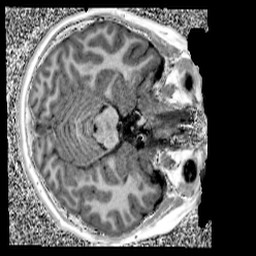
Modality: UNIT1
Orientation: axial
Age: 11
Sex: male
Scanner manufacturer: siemens
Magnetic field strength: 3 T
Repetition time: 4 s
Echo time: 0.00299 s